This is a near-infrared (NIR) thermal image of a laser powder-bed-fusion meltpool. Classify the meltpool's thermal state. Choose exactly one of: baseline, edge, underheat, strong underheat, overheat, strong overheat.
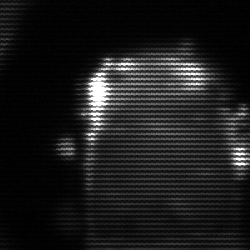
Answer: baseline